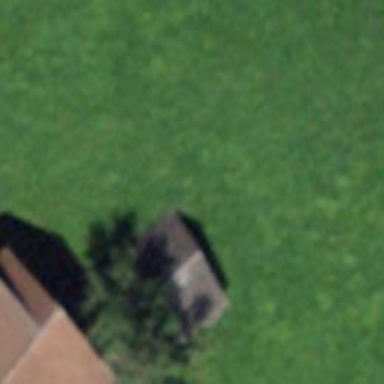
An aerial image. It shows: Shed.